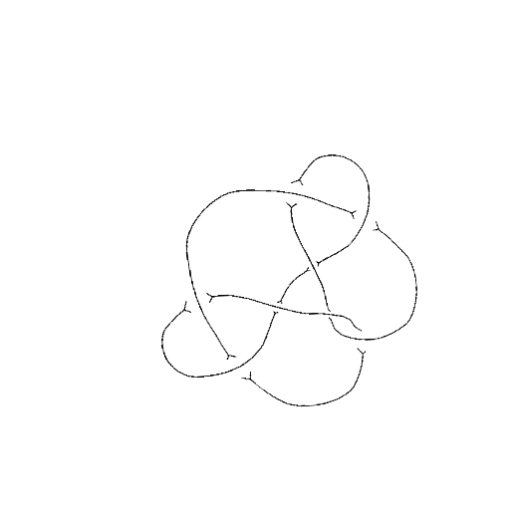
Crossing number: 8